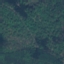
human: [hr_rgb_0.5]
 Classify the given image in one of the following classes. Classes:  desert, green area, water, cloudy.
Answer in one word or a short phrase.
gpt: green area